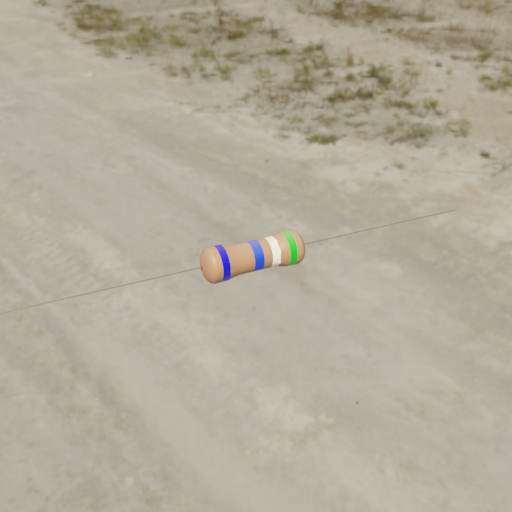
Resistor colour bands (in order): blue, blue, white, green